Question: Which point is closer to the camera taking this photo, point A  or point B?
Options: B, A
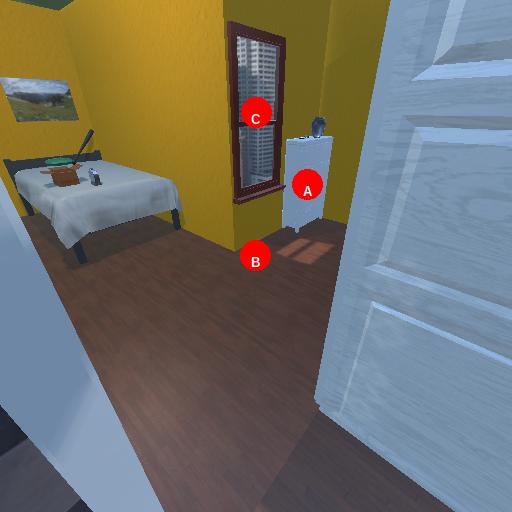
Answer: B